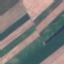
Land use / land cover: AnnualCrop